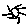
Label: sun